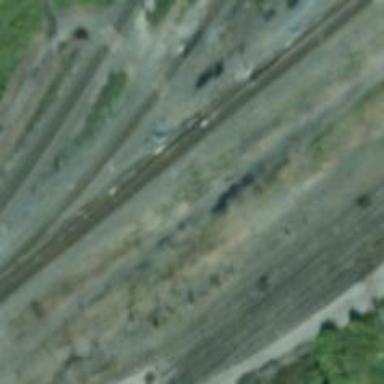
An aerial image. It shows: Site related to the railway.